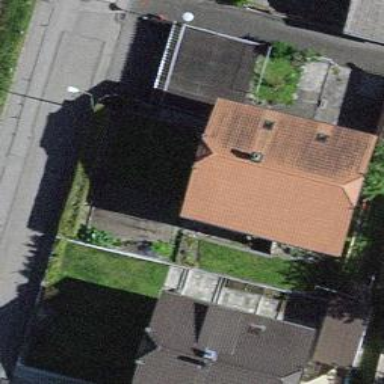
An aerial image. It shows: Garage building.